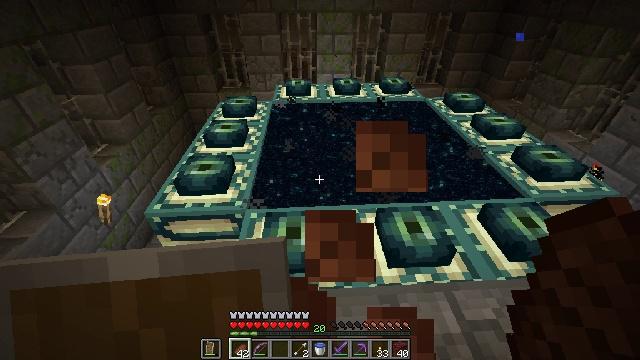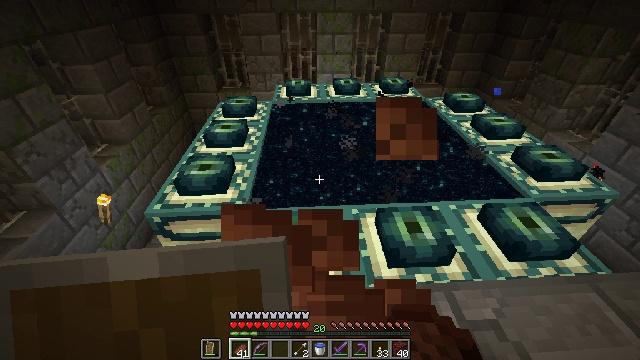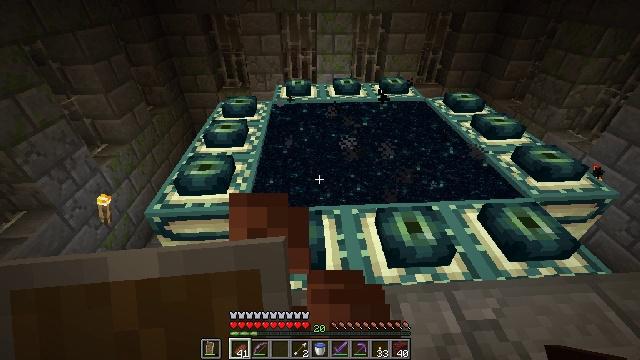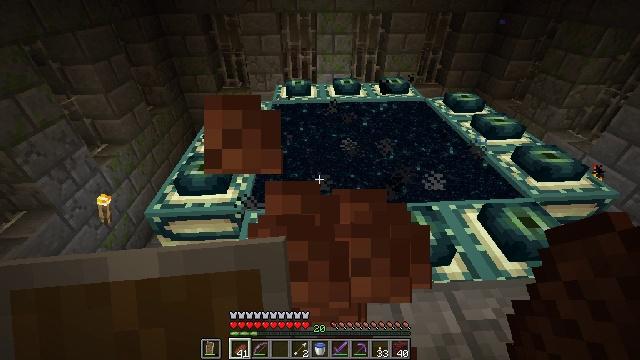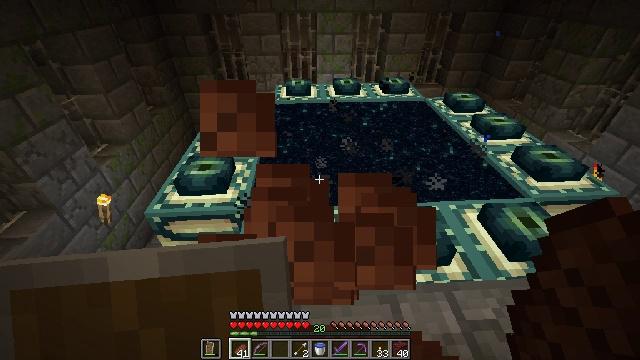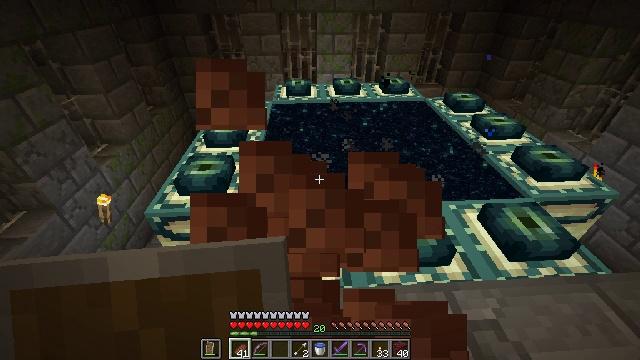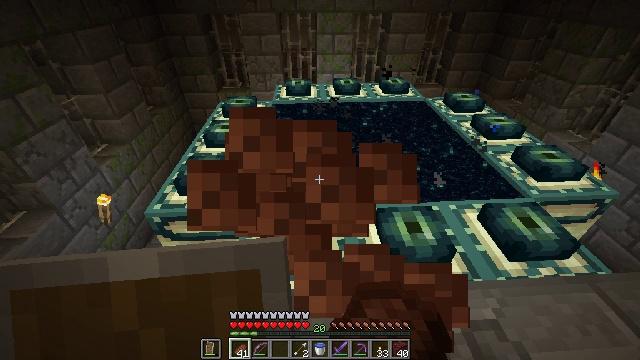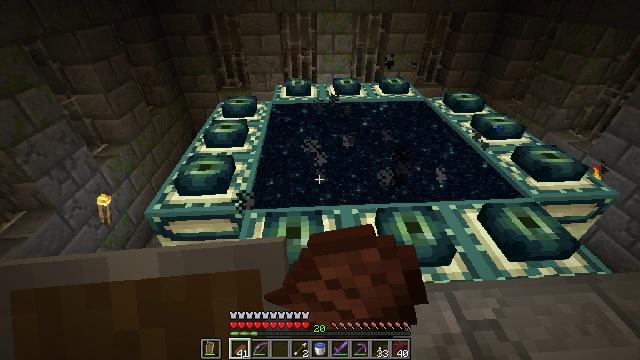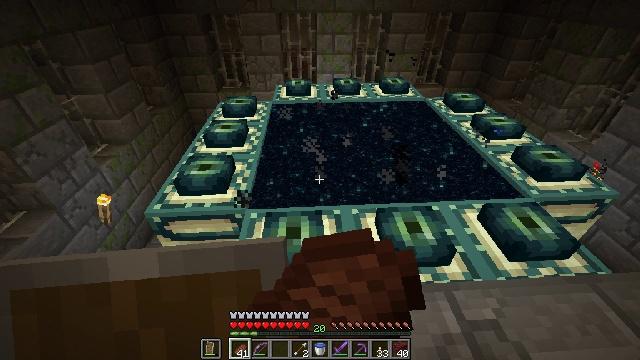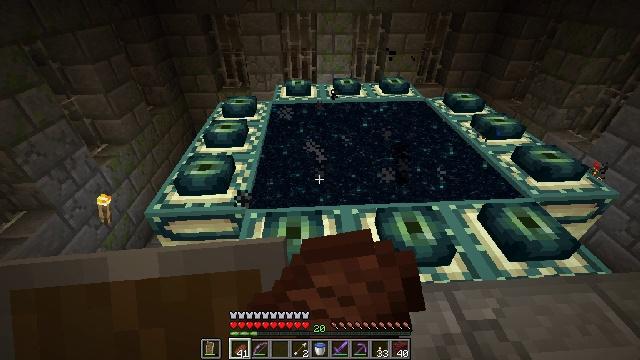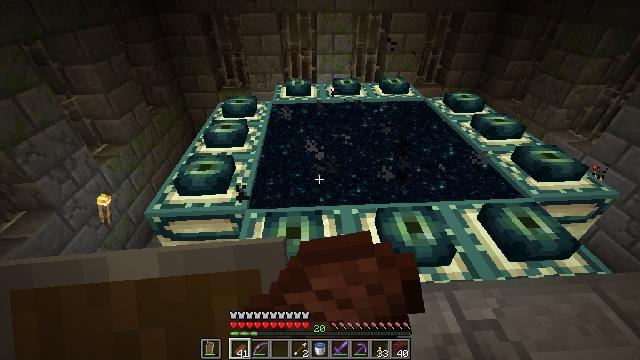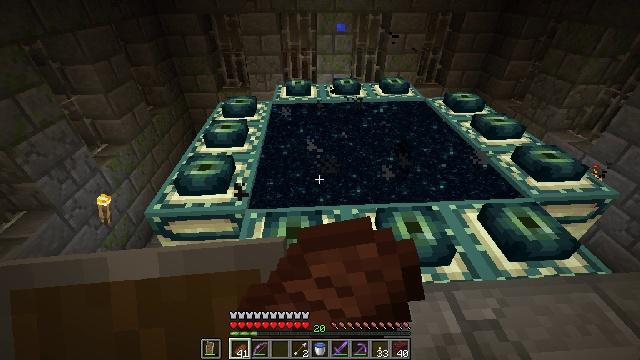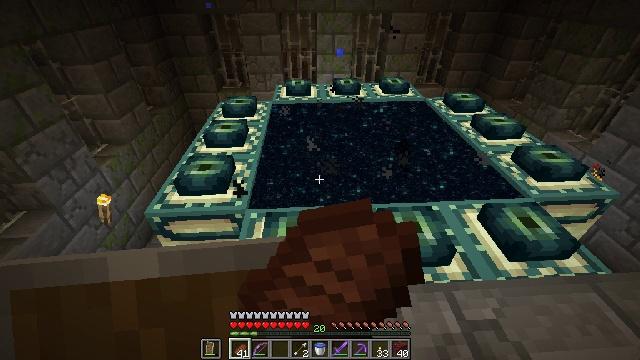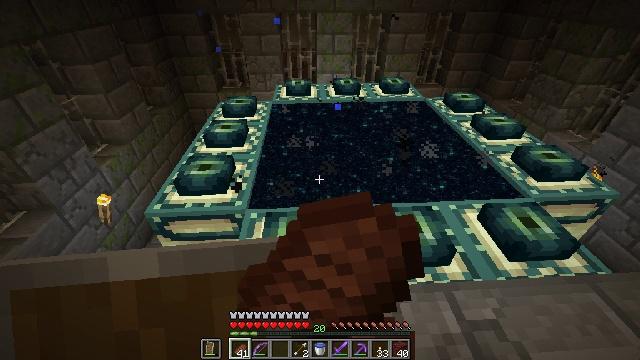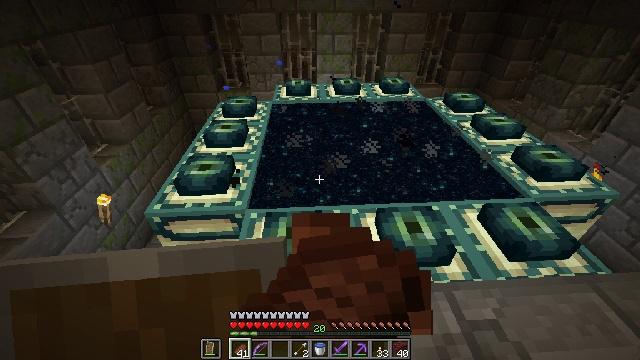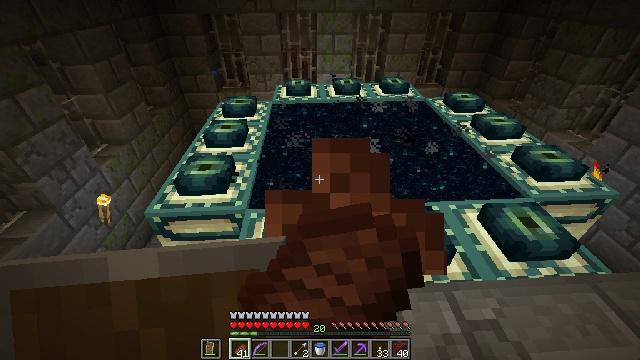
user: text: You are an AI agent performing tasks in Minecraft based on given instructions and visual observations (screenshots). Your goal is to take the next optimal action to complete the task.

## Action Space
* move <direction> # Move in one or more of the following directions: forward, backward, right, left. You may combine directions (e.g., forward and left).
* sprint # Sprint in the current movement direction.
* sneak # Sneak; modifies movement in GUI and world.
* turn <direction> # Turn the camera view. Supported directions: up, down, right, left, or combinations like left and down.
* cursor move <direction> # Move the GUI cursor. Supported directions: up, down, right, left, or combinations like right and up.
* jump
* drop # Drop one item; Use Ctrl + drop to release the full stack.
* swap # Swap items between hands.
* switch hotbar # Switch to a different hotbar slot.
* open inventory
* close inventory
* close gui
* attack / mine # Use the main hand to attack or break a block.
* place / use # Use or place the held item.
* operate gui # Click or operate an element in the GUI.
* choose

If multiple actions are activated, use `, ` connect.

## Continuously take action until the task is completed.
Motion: motion action
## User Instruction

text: Gather end stone from the End.
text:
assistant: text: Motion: use / place
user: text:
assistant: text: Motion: use / place
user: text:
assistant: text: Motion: use / place
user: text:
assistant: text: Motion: use / place
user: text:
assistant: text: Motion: use / place
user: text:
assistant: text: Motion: use / place
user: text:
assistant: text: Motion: use / place
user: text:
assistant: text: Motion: use / place
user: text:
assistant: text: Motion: use / place
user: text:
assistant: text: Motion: use / place
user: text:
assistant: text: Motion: use / place
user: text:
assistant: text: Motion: use / place
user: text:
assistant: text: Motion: use / place
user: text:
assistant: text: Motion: use / place
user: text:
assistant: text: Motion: use / place
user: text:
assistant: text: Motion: use / place
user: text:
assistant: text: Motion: use / place
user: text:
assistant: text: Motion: use / place
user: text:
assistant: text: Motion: no_op
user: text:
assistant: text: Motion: no_op
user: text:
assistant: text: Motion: no_op
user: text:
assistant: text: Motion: no_op
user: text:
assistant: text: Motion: no_op
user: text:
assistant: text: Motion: turn left and down
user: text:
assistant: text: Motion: turn left and down
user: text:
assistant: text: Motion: turn left and down
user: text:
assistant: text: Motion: turn left and down
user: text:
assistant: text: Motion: turn left and down
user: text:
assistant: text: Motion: turn left and down
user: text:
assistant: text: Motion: turn left